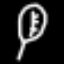
Label: leaf